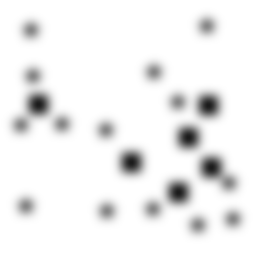
Squares: 6
Triangles: 0
Stars: 14
Total shapes: 20